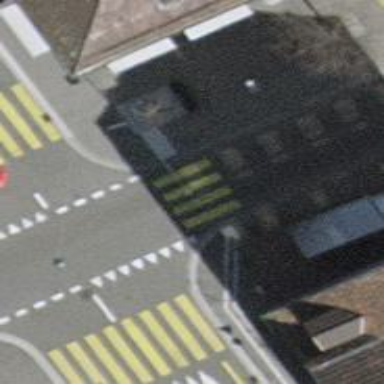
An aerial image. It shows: Uncontrolled crossing on the road.